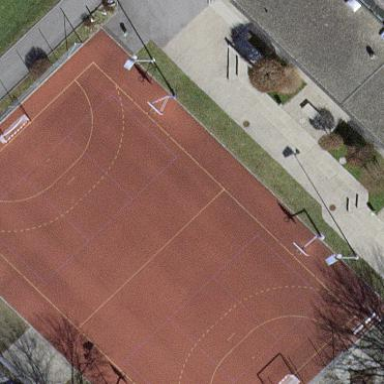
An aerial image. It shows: Basketball court located in leisure land pitch.